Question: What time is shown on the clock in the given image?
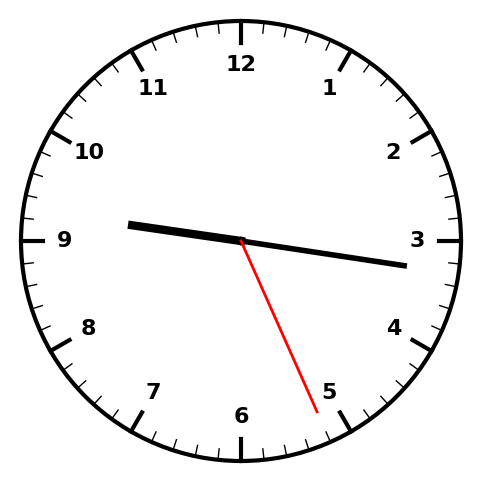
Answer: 09:16:26